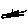
Label: square